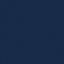
Land use / land cover: SeaLake